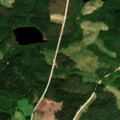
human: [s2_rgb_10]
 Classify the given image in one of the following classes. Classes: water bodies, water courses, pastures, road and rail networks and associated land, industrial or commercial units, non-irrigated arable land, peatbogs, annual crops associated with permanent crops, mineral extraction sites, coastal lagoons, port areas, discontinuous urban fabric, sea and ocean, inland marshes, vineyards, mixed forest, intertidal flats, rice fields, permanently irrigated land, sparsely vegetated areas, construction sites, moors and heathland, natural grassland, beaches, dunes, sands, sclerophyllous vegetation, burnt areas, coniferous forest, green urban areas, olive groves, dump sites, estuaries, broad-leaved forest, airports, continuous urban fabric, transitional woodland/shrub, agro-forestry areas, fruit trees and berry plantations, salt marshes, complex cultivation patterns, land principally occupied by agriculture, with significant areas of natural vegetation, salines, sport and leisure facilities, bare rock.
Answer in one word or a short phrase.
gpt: coniferous forest, mixed forest, transitional woodland/shrub